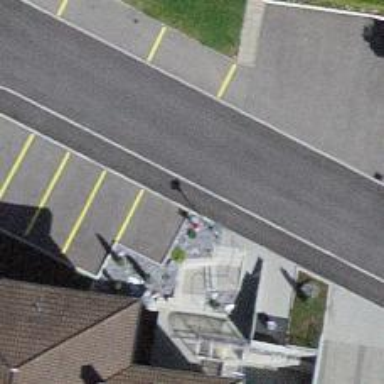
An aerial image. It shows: Sidewalk.